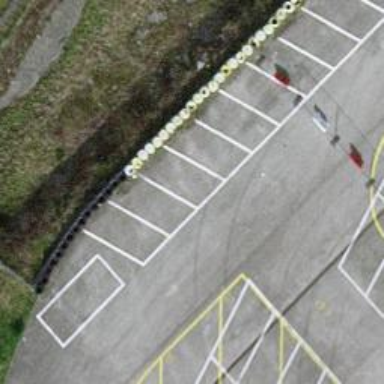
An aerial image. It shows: Road serving as parking aisle.